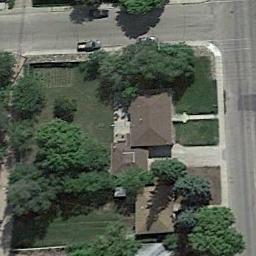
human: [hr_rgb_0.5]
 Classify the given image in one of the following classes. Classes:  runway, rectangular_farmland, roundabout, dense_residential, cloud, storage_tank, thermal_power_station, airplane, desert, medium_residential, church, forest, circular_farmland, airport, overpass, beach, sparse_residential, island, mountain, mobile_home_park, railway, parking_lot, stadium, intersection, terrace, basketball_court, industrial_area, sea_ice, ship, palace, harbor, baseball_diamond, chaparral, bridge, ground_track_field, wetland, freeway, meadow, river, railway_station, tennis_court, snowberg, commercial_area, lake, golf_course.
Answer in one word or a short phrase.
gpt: sparse_residential